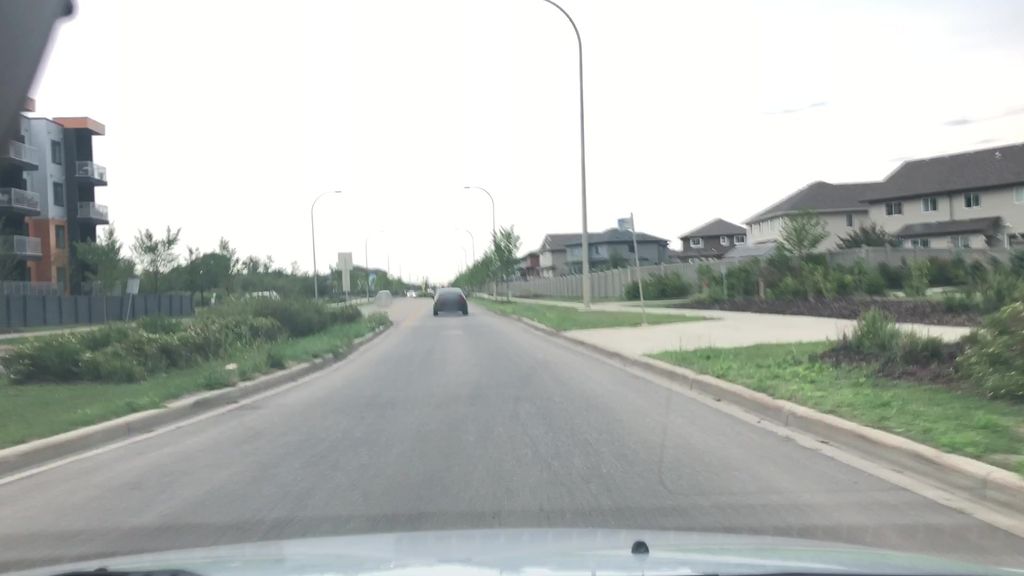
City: edmonton